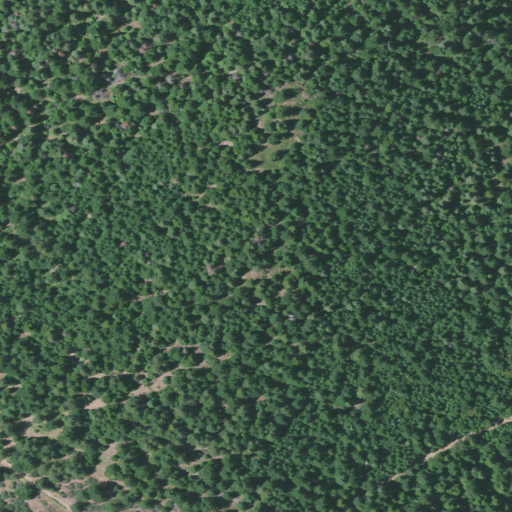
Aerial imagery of mountain in Oregon named Timber Mountain containing evergreen forest, mixed forest, and shrub